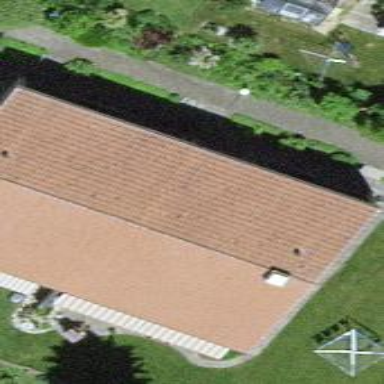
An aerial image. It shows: Residential building.